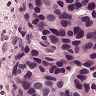
Metastatic tissue present: yes